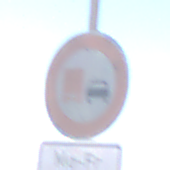
Verkehrszeichen: UeberholverbotKraftfahrzeuge
Zusatzzeichen unten: ZeitangabenMitBeschraenkungAufWochentage2
Umgebung: Outdoor, Nature
Tageszeit: Midday
Wetter: Clear
Licht: Natural
Jahreszeit: NotSpecified
Kontrast: HighContrast